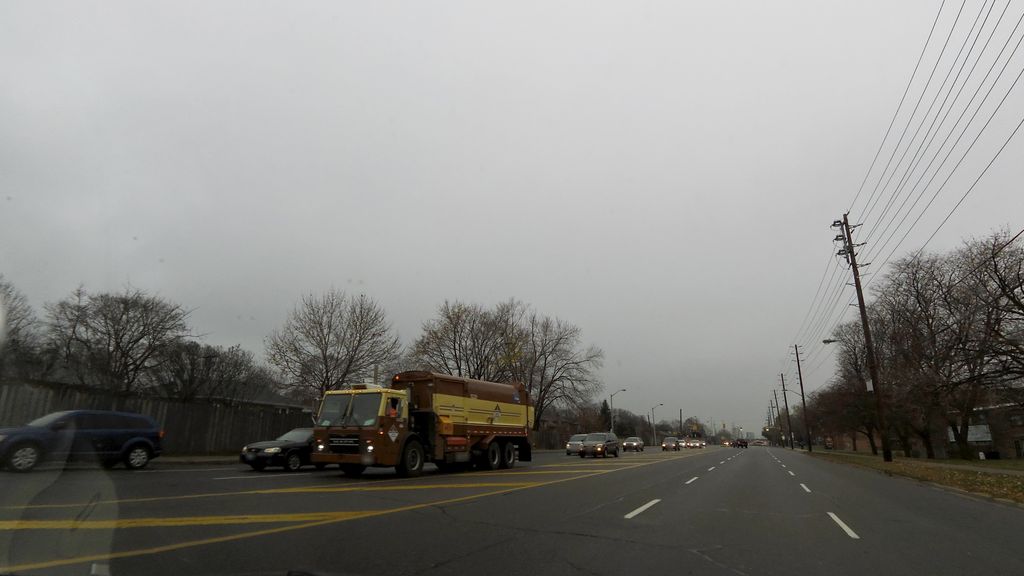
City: toronto